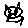
Label: cat